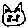
Label: cat